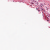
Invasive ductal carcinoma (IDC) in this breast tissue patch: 0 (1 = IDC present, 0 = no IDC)